Question: I've made a simple WPF menu and changed its background and foreground colors, but there is still a border around the submenu itself and around each separator which I'm not able to remove:

'''
<Menu Style="{DynamicResource MainMenu}" IsMainMenu="true">
<MenuItem Header="_File">
<MenuItem Header="_New" Command="New"/>
<Separator />
<MenuItem Header="_Import"/>
<MenuItem Header="_Export"/>
<Separator />
<MenuItem Header="_Print..." Command="Print"/>
<MenuItem Header="_Print Setup..."/>
<Separator />
<MenuItem Header="_Sign Out" />
<Separator />
<MenuItem Header="_Exit"/>
<MenuItem Header="_Edit"/>
<MenuItem Header="_View"/>
<MenuItem Header="_Tools"/>
<MenuItem Header="_Help"/>
</Menu>
'''
'''
<Style TargetType="{x:Type Menu}" x:Key="MainMenu">
<Setter Property="Background" Value="#2b2b2b"/>
<Setter Property="Foreground" Value="White"/>
<Setter Property="BorderBrush" Value="#3f3f46"/>
<Style.Resources>
<Style TargetType="{x:Type MenuItem}">
<Setter Property="Background" Value="#3f3f46"/>
<Setter Property="Foreground" Value="White"/>
<Setter Property="BorderBrush" Value="#3f3f46"/>
</Style>
<Style TargetType="{x:Type Separator}">
<Setter Property="Background" Value="White"/>
</Style>
</Style.Resources>
</Style>
'''
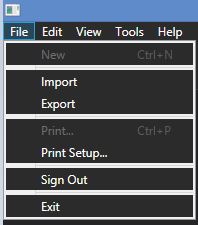
Answer: The white lines are part of the 'Popup' template, which is what 'MenuItem' uses at its default template. You'll have to override it to remove these linings.
If you have 'Blend', then you can easily change the template and copy-paste the code into your project. If you don't have Blend, give this a shot:
1- Add a reference to 'PresentationFramework.Aero'
2- In your XAML file, import this namespace:
'''
xmlns:Themes="clr-namespace:Microsoft.Windows.Themes;assembly=PresentationFramework.Aero"
'''
Paste this code inside the 'Window.Resources' section. This is what Blend generated based on the modified template:
'''
<LinearGradientBrush x:Key="MenuItemSelectionFill" EndPoint="0,1" StartPoint="0,0">
<GradientStop Color="#34C5EBFF" Offset="0"/>
<GradientStop Color="#3481D8FF" Offset="1"/>
</LinearGradientBrush>
<Geometry x:Key="Checkmark">M 0,5.1 L 1.7,5.2 L 3.4,7.1 L 8,0.4 L 9.2,0 L 3.3,10.8 Z</Geometry>
<ControlTemplate x:Key="{ComponentResourceKey ResourceId=SubmenuItemTemplateKey, TypeInTargetAssembly={x:Type MenuItem}}" TargetType="{x:Type MenuItem}">
<Grid SnapsToDevicePixels="true">
<Rectangle x:Name="Bg" Fill="{TemplateBinding Background}" RadiusY="2" RadiusX="2" Stroke="{TemplateBinding BorderBrush}" StrokeThickness="1"/>
<Rectangle x:Name="InnerBorder" Margin="1" RadiusY="2" RadiusX="2"/>
<Grid>
<Grid.ColumnDefinitions>
<ColumnDefinition MinWidth="24" SharedSizeGroup="MenuItemIconColumnGroup" Width="Auto"/>
<ColumnDefinition Width="4"/>
<ColumnDefinition Width="*"/>
<ColumnDefinition Width="37"/>
<ColumnDefinition SharedSizeGroup="MenuItemIGTColumnGroup" Width="Auto"/>
<ColumnDefinition Width="17"/>
</Grid.ColumnDefinitions>
<ContentPresenter x:Name="Icon" ContentSource="Icon" Margin="1" SnapsToDevicePixels="{TemplateBinding SnapsToDevicePixels}" VerticalAlignment="Center"/>
<Border x:Name="GlyphPanel" BorderBrush="#CDD3E6" BorderThickness="1" Background="#E6EFF4" CornerRadius="3" Height="22" Margin="1" Visibility="Hidden" Width="22">
<Path x:Name="Glyph" Data="{StaticResource Checkmark}" Fill="#0C12A1" FlowDirection="LeftToRight" Height="11" Width="9"/>
</Border>
<ContentPresenter Grid.Column="2" ContentSource="Header" Margin="{TemplateBinding Padding}" RecognizesAccessKey="True" SnapsToDevicePixels="{TemplateBinding SnapsToDevicePixels}"/>
<TextBlock Grid.Column="4" Margin="{TemplateBinding Padding}" Text="{TemplateBinding InputGestureText}"/>
</Grid>
</Grid>
<ControlTemplate.Triggers>
<Trigger Property="Icon" Value="{x:Null}">
<Setter Property="Visibility" TargetName="Icon" Value="Collapsed"/>
</Trigger>
<Trigger Property="IsChecked" Value="true">
<Setter Property="Visibility" TargetName="GlyphPanel" Value="Visible"/>
<Setter Property="Visibility" TargetName="Icon" Value="Collapsed"/>
</Trigger>
<Trigger Property="IsHighlighted" Value="true">
<Setter Property="Fill" TargetName="Bg" Value="{StaticResource MenuItemSelectionFill}"/>
<Setter Property="Stroke" TargetName="Bg" Value="#8071CBF1"/>
<Setter Property="Stroke" TargetName="InnerBorder" Value="#40FFFFFF"/>
</Trigger>
<Trigger Property="IsEnabled" Value="false">
<Setter Property="Foreground" Value="#FF9A9A9A"/>
<Setter Property="Background" TargetName="GlyphPanel" Value="#EEE9E9"/>
<Setter Property="BorderBrush" TargetName="GlyphPanel" Value="#DBD6D6"/>
<Setter Property="Fill" TargetName="Glyph" Value="#848589"/>
</Trigger>
</ControlTemplate.Triggers>
</ControlTemplate>
<LinearGradientBrush x:Key="MenuItemPressedFill" EndPoint="0,1" StartPoint="0,0">
<GradientStop Color="#28717070" Offset="0"/>
<GradientStop Color="#50717070" Offset="0.75"/>
<GradientStop Color="#90717070" Offset="1"/>
</LinearGradientBrush>
<Geometry x:Key="UpArrow">M 0,4 L 3.5,0 L 7,4 Z</Geometry>
<Style x:Key="MenuScrollButton" BasedOn="{x:Null}" TargetType="{x:Type RepeatButton}">
<Setter Property="ClickMode" Value="Hover"/>
<Setter Property="MinWidth" Value="0"/>
<Setter Property="MinHeight" Value="0"/>
<Setter Property="Template">
<Setter.Value>
<ControlTemplate TargetType="{x:Type RepeatButton}">
<DockPanel Background="Transparent" SnapsToDevicePixels="true">
<Rectangle x:Name="R1" DockPanel.Dock="Right" Fill="Transparent" Width="1"/>
<Rectangle x:Name="B1" DockPanel.Dock="Bottom" Fill="Transparent" Height="1"/>
<Rectangle x:Name="L1" DockPanel.Dock="Left" Fill="Transparent" Width="1"/>
<Rectangle x:Name="T1" DockPanel.Dock="Top" Fill="Transparent" Height="1"/>
<ContentPresenter x:Name="ContentContainer" HorizontalAlignment="Center" Margin="2,2,2,2" VerticalAlignment="Center"/>
</DockPanel>
<ControlTemplate.Triggers>
<Trigger Property="IsPressed" Value="true">
<Setter Property="Fill" TargetName="R1" Value="{DynamicResource {x:Static SystemColors.ControlLightLightBrushKey}}"/>
<Setter Property="Fill" TargetName="B1" Value="{DynamicResource {x:Static SystemColors.ControlLightLightBrushKey}}"/>
<Setter Property="Fill" TargetName="L1" Value="{DynamicResource {x:Static SystemColors.ControlDarkDarkBrushKey}}"/>
<Setter Property="Fill" TargetName="T1" Value="{DynamicResource {x:Static SystemColors.ControlDarkDarkBrushKey}}"/>
<Setter Property="Margin" TargetName="ContentContainer" Value="3,3,1,1"/>
</Trigger>
</ControlTemplate.Triggers>
</ControlTemplate>
</Setter.Value>
</Setter>
</Style>
<MenuScrollingVisibilityConverter x:Key="MenuScrollingVisibilityConverter"/>
<Geometry x:Key="DownArrow">M 0,0 L 3.5,4 L 7,0 Z</Geometry>
<Style x:Key="{ComponentResourceKey ResourceId=MenuScrollViewer, TypeInTargetAssembly={x:Type FrameworkElement}}" BasedOn="{x:Null}" TargetType="{x:Type ScrollViewer}">
<Setter Property="HorizontalScrollBarVisibility" Value="Hidden"/>
<Setter Property="VerticalScrollBarVisibility" Value="Auto"/>
<Setter Property="Template">
<Setter.Value>
<ControlTemplate TargetType="{x:Type ScrollViewer}">
<Grid SnapsToDevicePixels="true">
<Grid.ColumnDefinitions>
<ColumnDefinition Width="*"/>
</Grid.ColumnDefinitions>
<Grid.RowDefinitions>
<RowDefinition Height="Auto"/>
<RowDefinition Height="*"/>
<RowDefinition Height="Auto"/>
</Grid.RowDefinitions>
<Border Grid.Column="0" Grid.Row="1">
<ScrollContentPresenter Margin="{TemplateBinding Padding}"/>
</Border>
<RepeatButton Grid.Column="0" CommandTarget="{Binding RelativeSource={RelativeSource TemplatedParent}}" Command="{x:Static ScrollBar.LineUpCommand}" Focusable="false" Grid.Row="0" Style="{StaticResource MenuScrollButton}">
<RepeatButton.Visibility>
<MultiBinding ConverterParameter="0" Converter="{StaticResource MenuScrollingVisibilityConverter}" FallbackValue="Visibility.Collapsed">
<Binding Path="ComputedVerticalScrollBarVisibility" RelativeSource="{RelativeSource TemplatedParent}"/>
<Binding Path="VerticalOffset" RelativeSource="{RelativeSource TemplatedParent}"/>
<Binding Path="ExtentHeight" RelativeSource="{RelativeSource TemplatedParent}"/>
<Binding Path="ViewportHeight" RelativeSource="{RelativeSource TemplatedParent}"/>
</MultiBinding>
</RepeatButton.Visibility>
<Path Data="{StaticResource UpArrow}" Fill="{DynamicResource {x:Static SystemColors.MenuTextBrushKey}}"/>
</RepeatButton>
<RepeatButton Grid.Column="0" CommandTarget="{Binding RelativeSource={RelativeSource TemplatedParent}}" Command="{x:Static ScrollBar.LineDownCommand}" Focusable="false" Grid.Row="2" Style="{StaticResource MenuScrollButton}">
<RepeatButton.Visibility>
<MultiBinding ConverterParameter="100" Converter="{StaticResource MenuScrollingVisibilityConverter}" FallbackValue="Visibility.Collapsed">
<Binding Path="ComputedVerticalScrollBarVisibility" RelativeSource="{RelativeSource TemplatedParent}"/>
<Binding Path="VerticalOffset" RelativeSource="{RelativeSource TemplatedParent}"/>
<Binding Path="ExtentHeight" RelativeSource="{RelativeSource TemplatedParent}"/>
<Binding Path="ViewportHeight" RelativeSource="{RelativeSource TemplatedParent}"/>
</MultiBinding>
</RepeatButton.Visibility>
<Path Data="{StaticResource DownArrow}" Fill="{DynamicResource {x:Static SystemColors.MenuTextBrushKey}}"/>
</RepeatButton>
</Grid>
</ControlTemplate>
</Setter.Value>
</Setter>
</Style>
<ControlTemplate x:Key="{ComponentResourceKey ResourceId=SubmenuContent, TypeInTargetAssembly={x:Type FrameworkElement}}" TargetType="{x:Type ContentControl}">
<Border BorderBrush="#FF959595" BorderThickness="1" Background="#3f3f46">
<Grid>
<ContentPresenter Grid.ColumnSpan="2" Margin="1,0"/>
</Grid>
</Border>
</ControlTemplate>
<ControlTemplate x:Key="{ComponentResourceKey ResourceId=TopLevelHeaderTemplateKey, TypeInTargetAssembly={x:Type MenuItem}}" TargetType="{x:Type MenuItem}">
<Grid SnapsToDevicePixels="true">
<Rectangle x:Name="OuterBorder" RadiusY="2" RadiusX="2"/>
<Rectangle x:Name="Bg" Fill="{TemplateBinding Background}" Margin="1" RadiusY="1" RadiusX="1" Stroke="{TemplateBinding BorderBrush}" StrokeThickness="1"/>
<Rectangle x:Name="InnerBorder" Margin="2"/>
<DockPanel>
<ContentPresenter x:Name="Icon" ContentSource="Icon" Margin="4,0,6,0" SnapsToDevicePixels="{TemplateBinding SnapsToDevicePixels}" VerticalAlignment="Center"/>
<Path x:Name="GlyphPanel" Data="{StaticResource Checkmark}" Fill="{TemplateBinding Foreground}" FlowDirection="LeftToRight" Margin="7,0,0,0" Visibility="Collapsed" VerticalAlignment="Center"/>
<ContentPresenter ContentSource="Header" Margin="{TemplateBinding Padding}" RecognizesAccessKey="True" SnapsToDevicePixels="{TemplateBinding SnapsToDevicePixels}"/>
</DockPanel>
<Popup x:Name="PART_Popup" AllowsTransparency="true" Focusable="false" HorizontalOffset="1" IsOpen="{Binding IsSubmenuOpen, RelativeSource={RelativeSource TemplatedParent}}" PopupAnimation="{DynamicResource {x:Static SystemParameters.MenuPopupAnimationKey}}" Placement="Bottom" VerticalOffset="-1">
<Themes:SystemDropShadowChrome x:Name="Shdw" Color="Transparent">
<ContentControl x:Name="SubMenuBorder" IsTabStop="false" Template="{DynamicResource {ComponentResourceKey ResourceId=SubmenuContent, TypeInTargetAssembly={x:Type FrameworkElement}}}">
<ScrollViewer CanContentScroll="true" Style="{DynamicResource {ComponentResourceKey ResourceId=MenuScrollViewer, TypeInTargetAssembly={x:Type FrameworkElement}}}">
<ItemsPresenter KeyboardNavigation.DirectionalNavigation="Cycle" Grid.IsSharedSizeScope="true" Margin="2" SnapsToDevicePixels="{TemplateBinding SnapsToDevicePixels}" KeyboardNavigation.TabNavigation="Cycle"/>
</ScrollViewer>
</ContentControl>
</Themes:SystemDropShadowChrome>
</Popup>
</Grid>
<ControlTemplate.Triggers>
<Trigger Property="IsSuspendingPopupAnimation" Value="true">
<Setter Property="PopupAnimation" TargetName="PART_Popup" Value="None"/>
</Trigger>
<Trigger Property="Icon" Value="{x:Null}">
<Setter Property="Visibility" TargetName="Icon" Value="Collapsed"/>
</Trigger>
<Trigger Property="IsChecked" Value="true">
<Setter Property="Visibility" TargetName="GlyphPanel" Value="Visible"/>
<Setter Property="Visibility" TargetName="Icon" Value="Collapsed"/>
</Trigger>
<Trigger Property="HasDropShadow" SourceName="PART_Popup" Value="true">
<Setter Property="Margin" TargetName="Shdw" Value="0,0,5,5"/>
<Setter Property="Color" TargetName="Shdw" Value="#71000000"/>
</Trigger>
<Trigger Property="IsHighlighted" Value="true">
<Setter Property="Stroke" TargetName="Bg" Value="#90717070"/>
<Setter Property="Stroke" TargetName="OuterBorder" Value="#50FFFFFF"/>
<Setter Property="Stroke" TargetName="InnerBorder" Value="#50FFFFFF"/>
</Trigger>
<Trigger Property="IsKeyboardFocused" Value="true">
<Setter Property="Stroke" TargetName="Bg" Value="#E0717070"/>
<Setter Property="Fill" TargetName="Bg" Value="{StaticResource MenuItemPressedFill}"/>
<Setter Property="Stroke" TargetName="InnerBorder" Value="#50747272"/>
</Trigger>
<Trigger Property="IsSubmenuOpen" Value="true">
<Setter Property="Stroke" TargetName="Bg" Value="#E0717070"/>
<Setter Property="Fill" TargetName="Bg" Value="{StaticResource MenuItemPressedFill}"/>
<Setter Property="Stroke" TargetName="InnerBorder" Value="#50747272"/>
</Trigger>
<Trigger Property="IsEnabled" Value="false">
<Setter Property="Foreground" Value="#FF9A9A9A"/>
<Setter Property="Fill" TargetName="GlyphPanel" Value="#848589"/>
</Trigger>
</ControlTemplate.Triggers>
</ControlTemplate>
<ControlTemplate x:Key="{ComponentResourceKey ResourceId=TopLevelItemTemplateKey, TypeInTargetAssembly={x:Type MenuItem}}" TargetType="{x:Type MenuItem}">
<Grid SnapsToDevicePixels="true">
<Rectangle x:Name="OuterBorder" RadiusY="2" RadiusX="2"/>
<Rectangle x:Name="Bg" Fill="{TemplateBinding Background}" Margin="1" RadiusY="1" RadiusX="1" Stroke="{TemplateBinding BorderBrush}" StrokeThickness="1"/>
<Rectangle x:Name="InnerBorder" Margin="2"/>
<DockPanel>
<ContentPresenter x:Name="Icon" ContentSource="Icon" Margin="4,0,6,0" SnapsToDevicePixels="{TemplateBinding SnapsToDevicePixels}" VerticalAlignment="Center"/>
<Path x:Name="GlyphPanel" Data="{StaticResource Checkmark}" Fill="{TemplateBinding Foreground}" FlowDirection="LeftToRight" Margin="7,0,0,0" Visibility="Collapsed" VerticalAlignment="Center"/>
<ContentPresenter ContentSource="Header" Margin="{TemplateBinding Padding}" RecognizesAccessKey="True" SnapsToDevicePixels="{TemplateBinding SnapsToDevicePixels}"/>
</DockPanel>
</Grid>
<ControlTemplate.Triggers>
<Trigger Property="Icon" Value="{x:Null}">
<Setter Property="Visibility" TargetName="Icon" Value="Collapsed"/>
</Trigger>
<Trigger Property="IsChecked" Value="true">
<Setter Property="Visibility" TargetName="GlyphPanel" Value="Visible"/>
<Setter Property="Visibility" TargetName="Icon" Value="Collapsed"/>
</Trigger>
<Trigger Property="IsHighlighted" Value="true">
<Setter Property="Stroke" TargetName="Bg" Value="#90717070"/>
<Setter Property="Stroke" TargetName="OuterBorder" Value="#50FFFFFF"/>
<Setter Property="Stroke" TargetName="InnerBorder" Value="#50FFFFFF"/>
</Trigger>
<Trigger Property="IsKeyboardFocused" Value="true">
<Setter Property="Stroke" TargetName="Bg" Value="#E0717070"/>
<Setter Property="Fill" TargetName="Bg" Value="{StaticResource MenuItemPressedFill}"/>
<Setter Property="Stroke" TargetName="InnerBorder" Value="#50747272"/>
</Trigger>
<Trigger Property="IsEnabled" Value="false">
<Setter Property="Foreground" Value="#FF9A9A9A"/>
<Setter Property="Fill" TargetName="GlyphPanel" Value="#848589"/>
</Trigger>
</ControlTemplate.Triggers>
</ControlTemplate>
<Geometry x:Key="RightArrow">M 0,0 L 4,3.5 L 0,7 Z</Geometry>
<ControlTemplate x:Key="{ComponentResourceKey ResourceId=SubmenuHeaderTemplateKey, TypeInTargetAssembly={x:Type MenuItem}}" TargetType="{x:Type MenuItem}">
<Grid SnapsToDevicePixels="true">
<Rectangle x:Name="Bg" Fill="{TemplateBinding Background}" RadiusY="2" RadiusX="2" Stroke="{TemplateBinding BorderBrush}" StrokeThickness="1"/>
<Rectangle x:Name="InnerBorder" Margin="1" RadiusY="2" RadiusX="2" Stroke="Transparent" StrokeThickness="1"/>
<Grid>
<Grid.ColumnDefinitions>
<ColumnDefinition MinWidth="24" SharedSizeGroup="MenuItemIconColumnGroup" Width="Auto"/>
<ColumnDefinition Width="4"/>
<ColumnDefinition Width="*"/>
<ColumnDefinition Width="37"/>
<ColumnDefinition SharedSizeGroup="MenuItemIGTColumnGroup" Width="Auto"/>
<ColumnDefinition Width="17"/>
</Grid.ColumnDefinitions>
<ContentPresenter x:Name="Icon" ContentSource="Icon" Margin="1" SnapsToDevicePixels="{TemplateBinding SnapsToDevicePixels}" VerticalAlignment="Center"/>
<Border x:Name="GlyphPanel" BorderBrush="#CDD3E6" BorderThickness="1" Background="#E6EFF4" CornerRadius="3" Height="22" Margin="1" Visibility="Hidden" Width="22">
<Path x:Name="Glyph" Data="{StaticResource Checkmark}" Fill="#0C12A1" FlowDirection="LeftToRight" Height="11" Width="9"/>
</Border>
<ContentPresenter Grid.Column="2" ContentSource="Header" Margin="{TemplateBinding Padding}" RecognizesAccessKey="True" SnapsToDevicePixels="{TemplateBinding SnapsToDevicePixels}"/>
<TextBlock Grid.Column="4" Margin="{TemplateBinding Padding}" Text="{TemplateBinding InputGestureText}" Visibility="Collapsed"/>
<Path Grid.Column="5" Data="{StaticResource RightArrow}" Fill="{TemplateBinding Foreground}" Margin="4,0,0,0" VerticalAlignment="Center"/>
</Grid>
<Popup x:Name="PART_Popup" AllowsTransparency="true" Focusable="false" HorizontalOffset="-2" IsOpen="{Binding IsSubmenuOpen, RelativeSource={RelativeSource TemplatedParent}}" PopupAnimation="{DynamicResource {x:Static SystemParameters.MenuPopupAnimationKey}}" Placement="Right" VerticalOffset="-3">
<Themes:SystemDropShadowChrome x:Name="Shdw" Color="Transparent">
<ContentControl x:Name="SubMenuBorder" IsTabStop="false" Template="{DynamicResource {ComponentResourceKey ResourceId=SubmenuContent, TypeInTargetAssembly={x:Type FrameworkElement}}}">
<ScrollViewer CanContentScroll="true" Style="{DynamicResource {ComponentResourceKey ResourceId=MenuScrollViewer, TypeInTargetAssembly={x:Type FrameworkElement}}}">
<ItemsPresenter KeyboardNavigation.DirectionalNavigation="Cycle" Grid.IsSharedSizeScope="true" Margin="2" SnapsToDevicePixels="{TemplateBinding SnapsToDevicePixels}" KeyboardNavigation.TabNavigation="Cycle"/>
</ScrollViewer>
</ContentControl>
</Themes:SystemDropShadowChrome>
</Popup>
</Grid>
<ControlTemplate.Triggers>
<Trigger Property="IsSuspendingPopupAnimation" Value="true">
<Setter Property="PopupAnimation" TargetName="PART_Popup" Value="None"/>
</Trigger>
<Trigger Property="IsHighlighted" Value="true">
<Setter Property="Stroke" TargetName="InnerBorder" Value="#D1DBF4FF"/>
</Trigger>
<Trigger Property="Icon" Value="{x:Null}">
<Setter Property="Visibility" TargetName="Icon" Value="Collapsed"/>
</Trigger>
<Trigger Property="IsChecked" Value="true">
<Setter Property="Visibility" TargetName="GlyphPanel" Value="Visible"/>
<Setter Property="Visibility" TargetName="Icon" Value="Collapsed"/>
</Trigger>
<Trigger Property="HasDropShadow" SourceName="PART_Popup" Value="true">
<Setter Property="Margin" TargetName="Shdw" Value="0,0,5,5"/>
<Setter Property="Color" TargetName="Shdw" Value="#71000000"/>
</Trigger>
<Trigger Property="IsHighlighted" Value="true">
<Setter Property="Fill" TargetName="Bg" Value="{StaticResource MenuItemSelectionFill}"/>
<Setter Property="Stroke" TargetName="Bg" Value="#8571CBF1"/>
</Trigger>
<Trigger Property="IsEnabled" Value="false">
<Setter Property="Foreground" Value="#FF9A9A9A"/>
<Setter Property="Background" TargetName="GlyphPanel" Value="#EEE9E9"/>
<Setter Property="BorderBrush" TargetName="GlyphPanel" Value="#DBD6D6"/>
<Setter Property="Fill" TargetName="Glyph" Value="#848589"/>
</Trigger>
</ControlTemplate.Triggers>
</ControlTemplate>
<Style x:Key="MenuItemStyle1" TargetType="{x:Type MenuItem}">
<Setter Property="HorizontalContentAlignment" Value="{Binding HorizontalContentAlignment, RelativeSource={RelativeSource AncestorType={x:Type ItemsControl}}}"/>
<Setter Property="VerticalContentAlignment" Value="{Binding VerticalContentAlignment, RelativeSource={RelativeSource AncestorType={x:Type ItemsControl}}}"/>
<Setter Property="Background" Value="Transparent"/>
<Setter Property="Template" Value="{DynamicResource {ComponentResourceKey ResourceId=SubmenuItemTemplateKey, TypeInTargetAssembly={x:Type MenuItem}}}"/>
<Style.Triggers>
<Trigger Property="Role" Value="TopLevelHeader">
<Setter Property="Padding" Value="7,2,8,3"/>
<Setter Property="Template" Value="{DynamicResource {ComponentResourceKey ResourceId=TopLevelHeaderTemplateKey, TypeInTargetAssembly={x:Type MenuItem}}}"/>
</Trigger>
<Trigger Property="Role" Value="TopLevelItem">
<Setter Property="Padding" Value="7,2,8,3"/>
<Setter Property="Template" Value="{DynamicResource {ComponentResourceKey ResourceId=TopLevelItemTemplateKey, TypeInTargetAssembly={x:Type MenuItem}}}"/>
</Trigger>
<Trigger Property="Role" Value="SubmenuHeader">
<Setter Property="Padding" Value="2,3,2,3"/>
<Setter Property="Template" Value="{DynamicResource {ComponentResourceKey ResourceId=SubmenuHeaderTemplateKey, TypeInTargetAssembly={x:Type MenuItem}}}"/>
</Trigger>
<Trigger Property="Role" Value="SubmenuItem">
<Setter Property="Padding" Value="2,3,2,3"/>
</Trigger>
</Style.Triggers>
</Style>
'''
Let your 'Menu' still use your 'MainMenu' style, but have each sub 'MenuItem' use the style Blend generated. For example, try
'''
<MenuItem Header="_File" Style="{DynamicResource MenuItemStyle1}">
'''
It will look like this:

Not sure how close this is to what you're looking for but should hopefully put you on the right track.